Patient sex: F
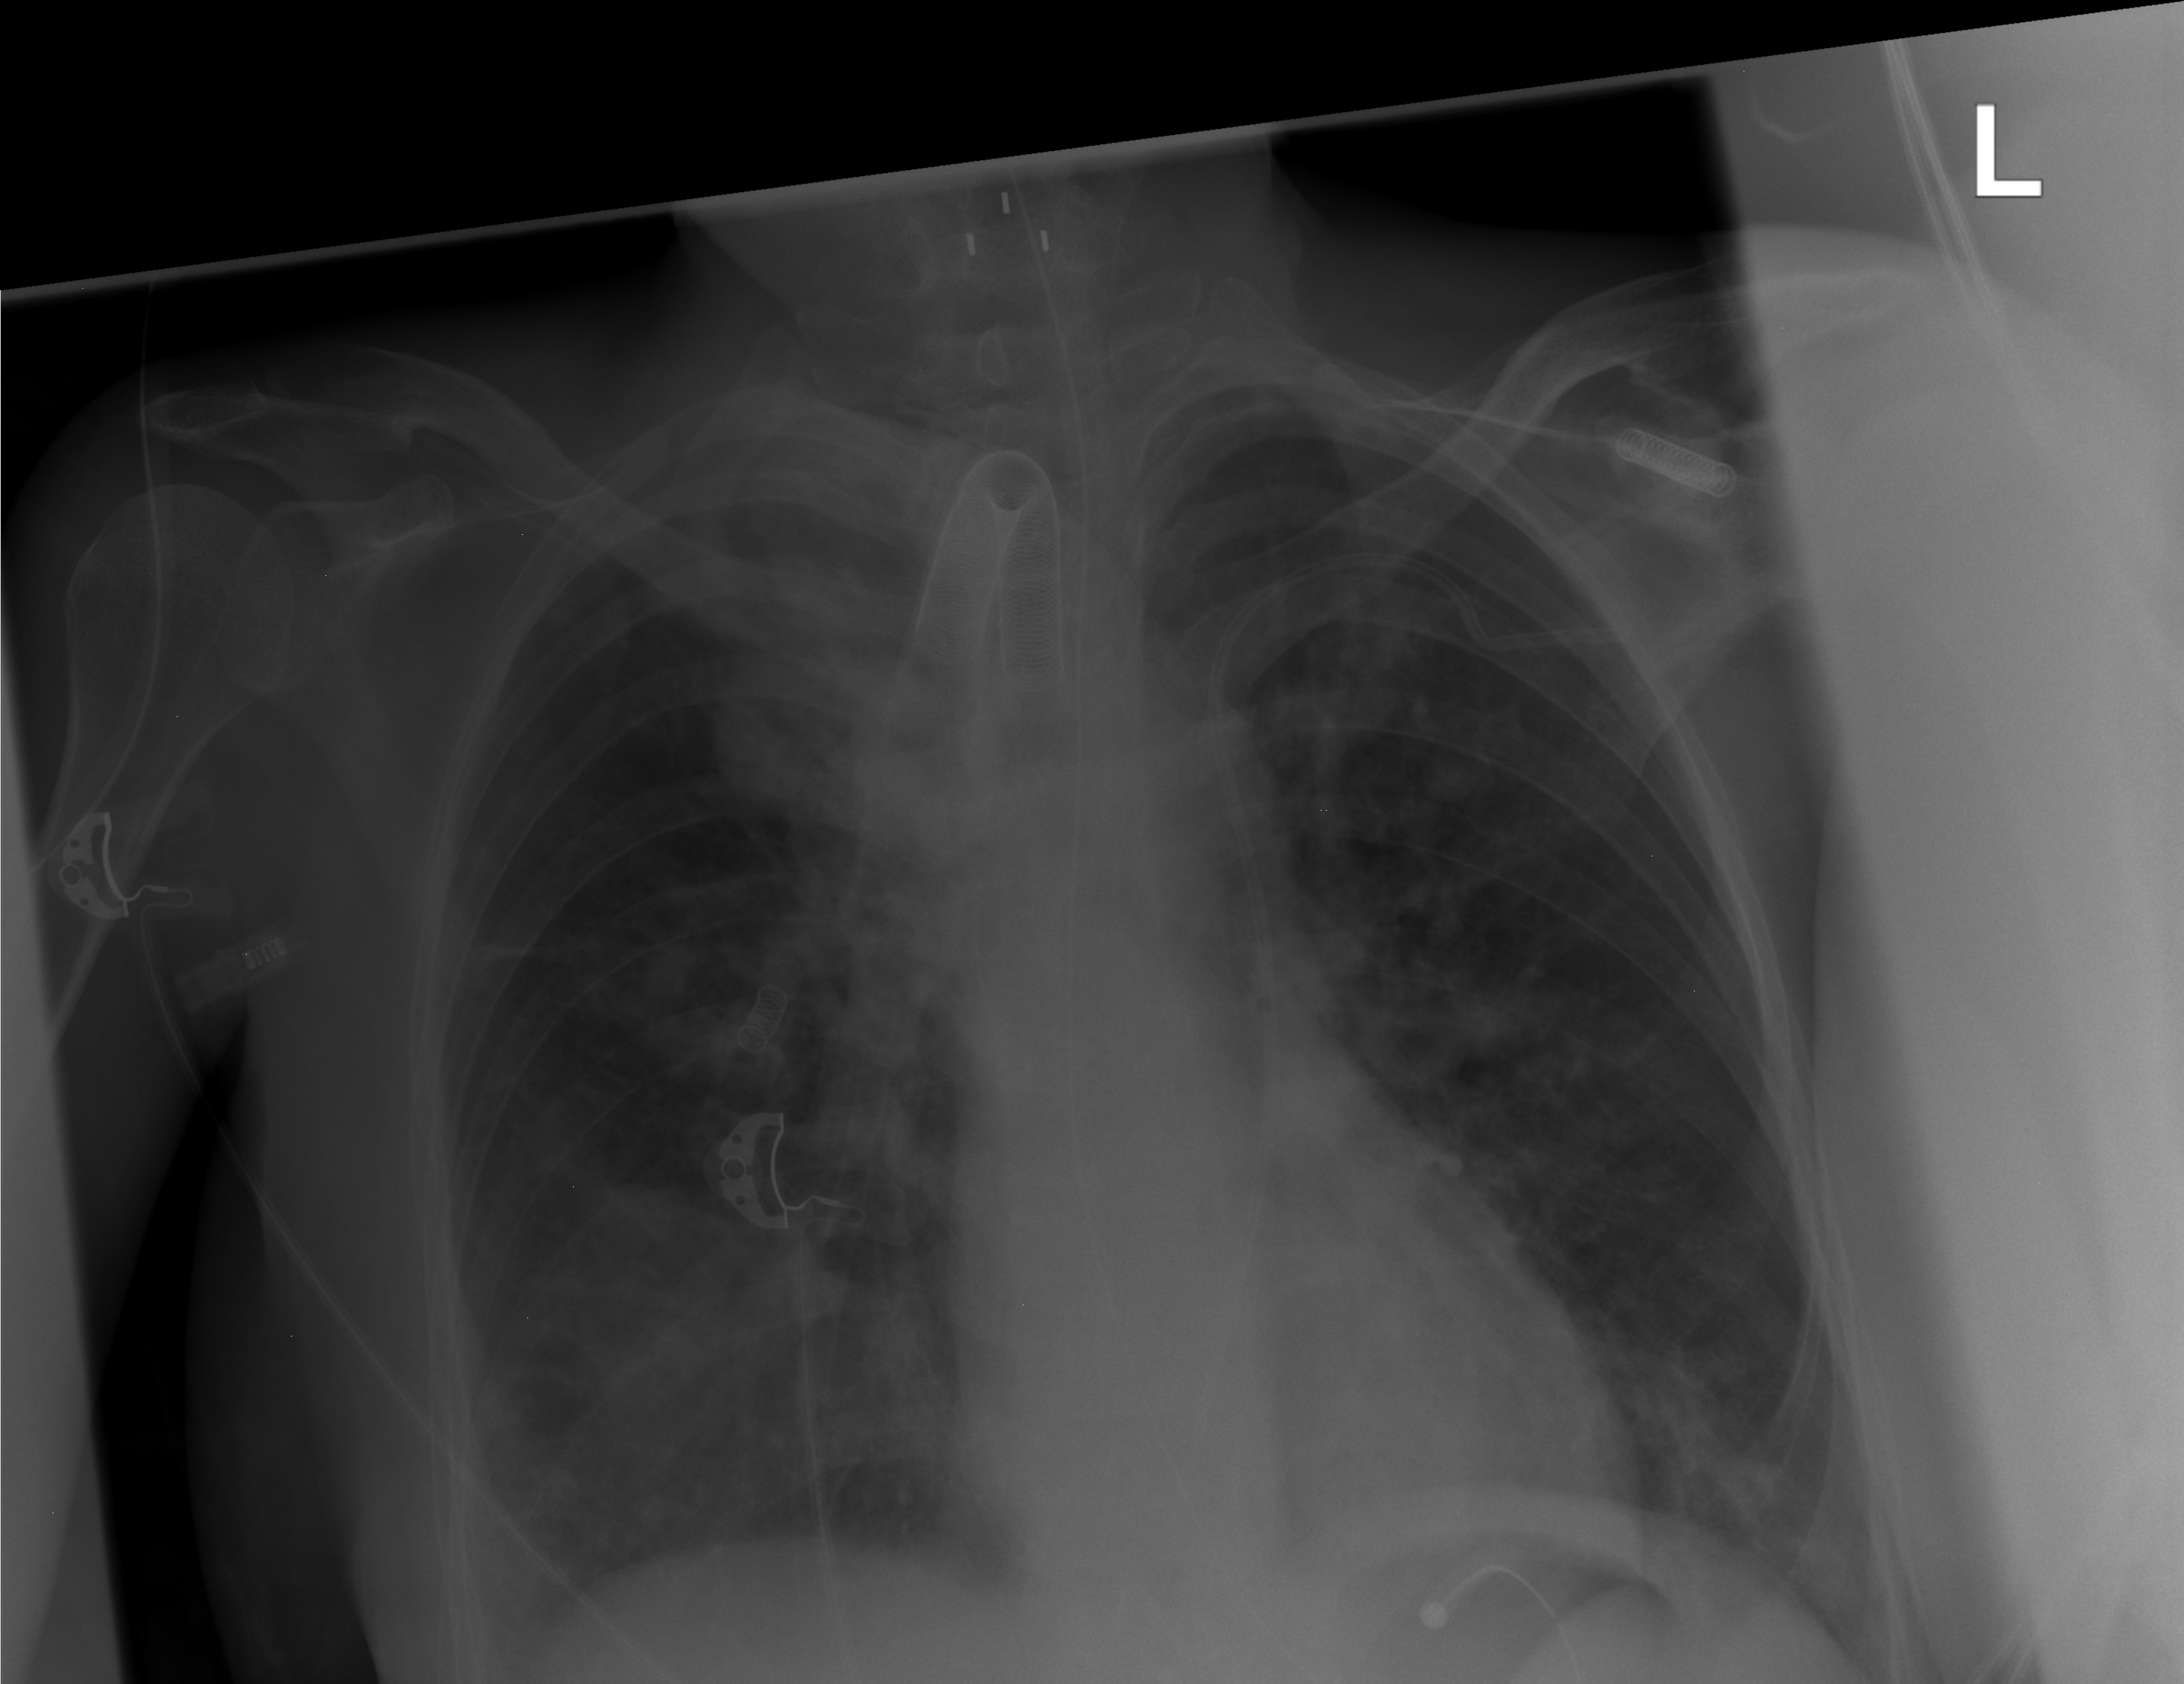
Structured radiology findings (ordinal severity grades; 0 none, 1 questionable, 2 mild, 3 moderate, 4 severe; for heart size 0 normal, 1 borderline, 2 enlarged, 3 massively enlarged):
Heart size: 0
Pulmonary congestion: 2
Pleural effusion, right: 1
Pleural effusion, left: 0
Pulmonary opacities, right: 3
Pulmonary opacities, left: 2
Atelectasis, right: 2
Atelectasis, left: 0